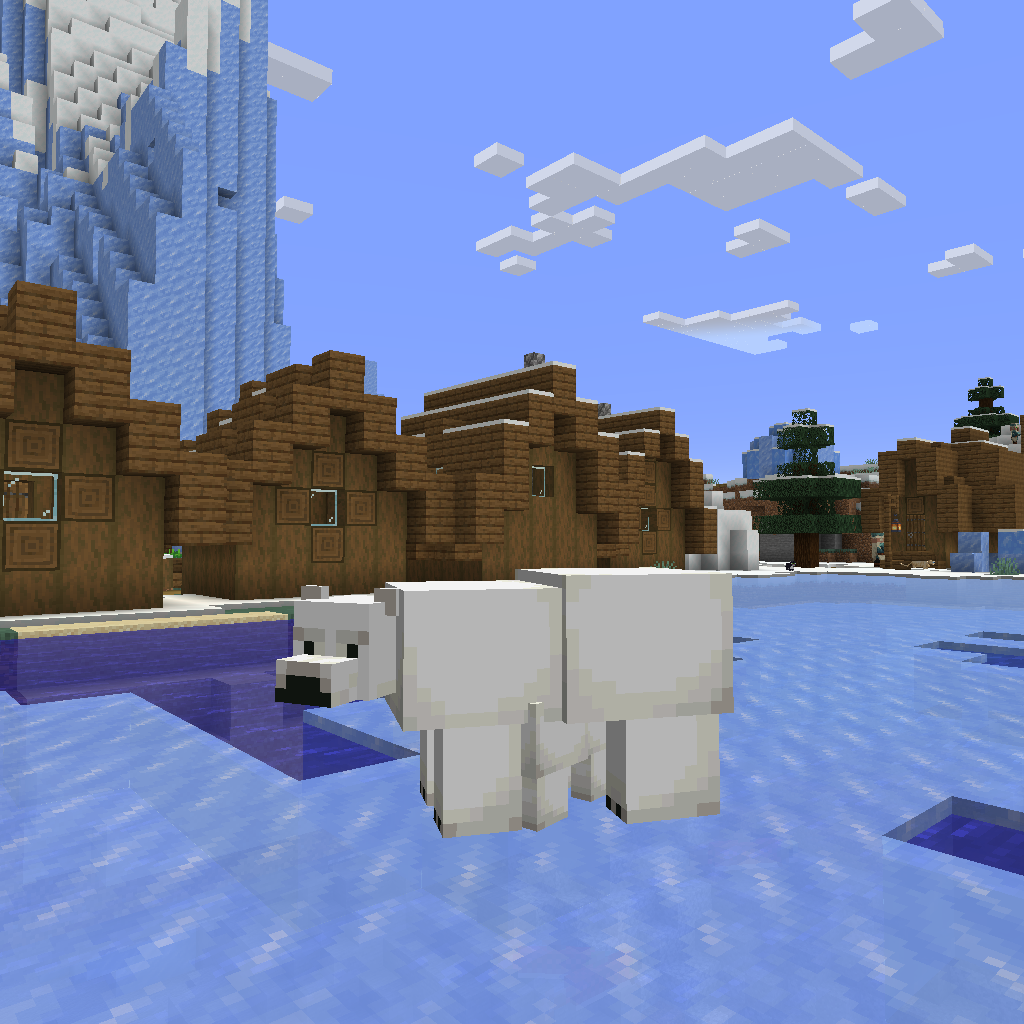
polar bear in front of snowy village houses near ice mountains